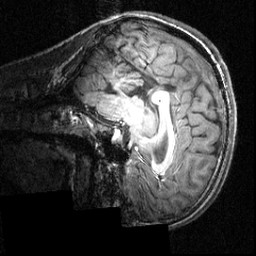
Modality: T1w
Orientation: sagittal
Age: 18
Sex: male
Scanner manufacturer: siemens
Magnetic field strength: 3.951 T
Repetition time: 1.5 s
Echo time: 0.00335 s